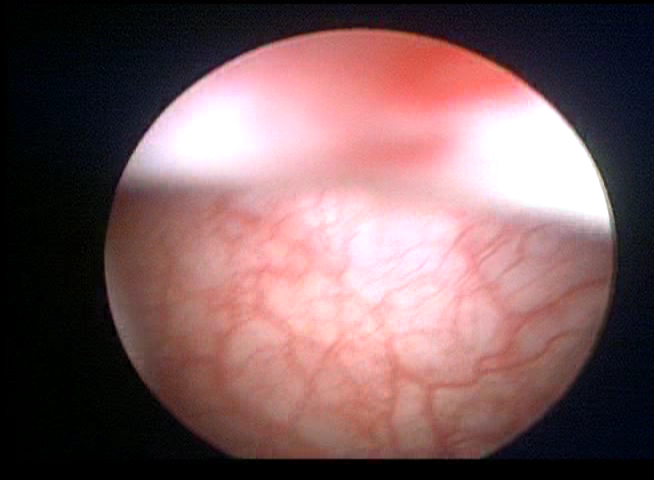
Modality: WLC
Class: Normal mucosa
Bladder cancer association: No